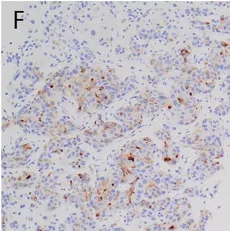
Histopathology of prostate and liver tumor. , PSA.
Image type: pathology (immunostaining)